Field crop: maize
Growth stage: 2
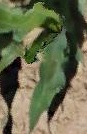
Species: maize